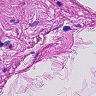
Metastatic tissue present: no